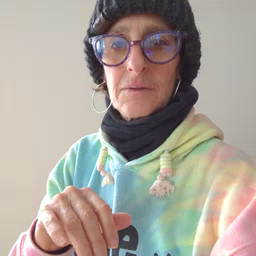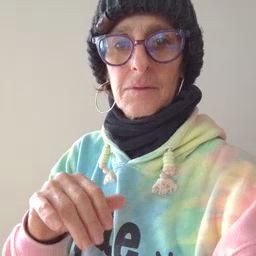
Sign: because